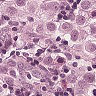
Metastatic tissue present: yes